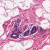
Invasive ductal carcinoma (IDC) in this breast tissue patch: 0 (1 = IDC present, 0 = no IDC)